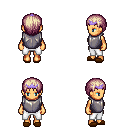
a pixel art fantasy rpg character, female body template, human, tanned skin, steel chest armor, white pants, white blonde plain hairstyle, purple tiara, brown slippers, four views (front, back, left, right), 2x2 character sprite sheet, small pixel art, hard edges, no anti-aliasing